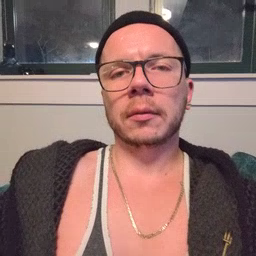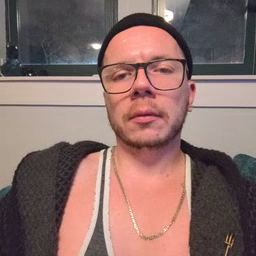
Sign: quiet